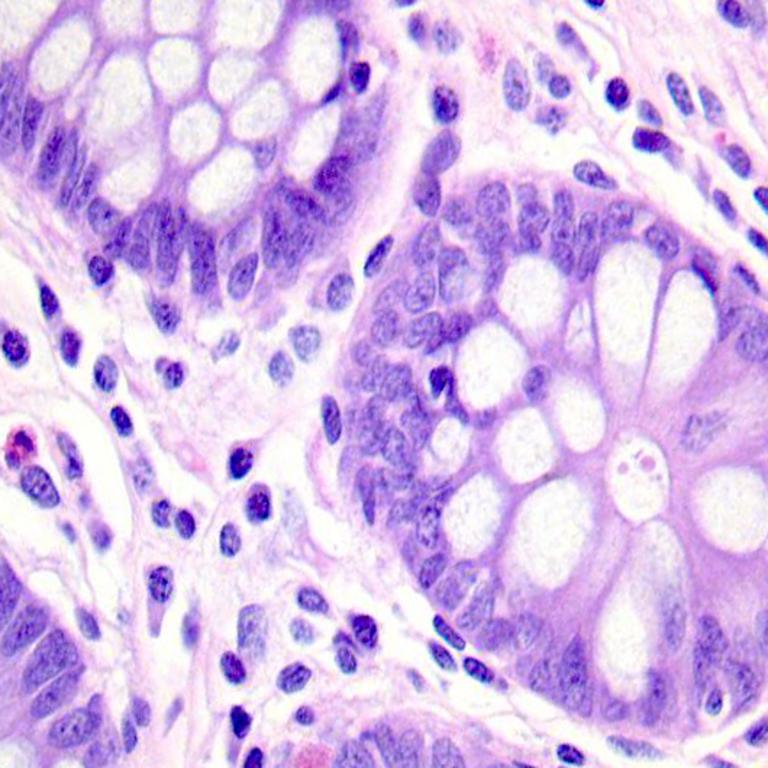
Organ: colon
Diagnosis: benign